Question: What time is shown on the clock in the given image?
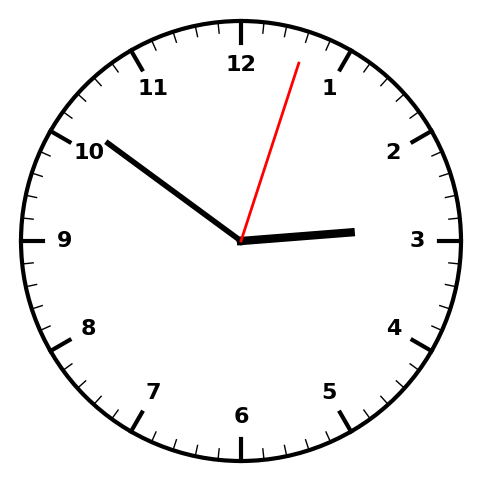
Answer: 02:51:03